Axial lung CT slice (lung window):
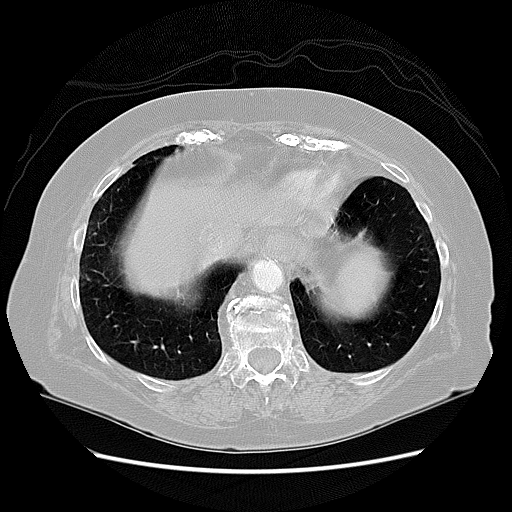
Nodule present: no